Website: macys
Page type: customer-info-address
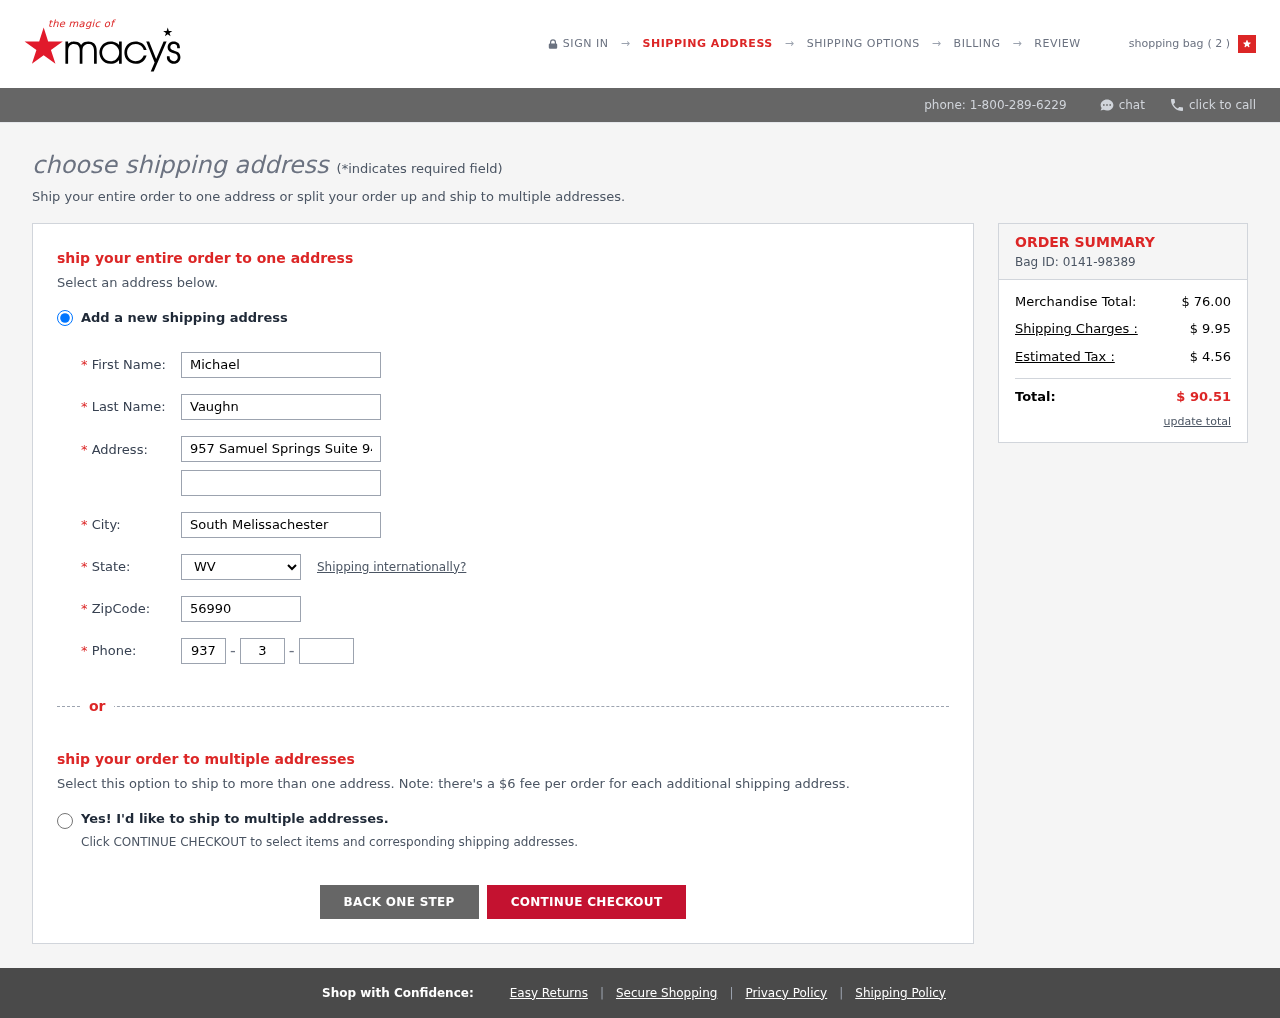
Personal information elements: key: PII_CITY
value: South Melissachester
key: PII_FIRSTNAME
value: Michael
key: PII_LASTNAME
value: Vaughn
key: PII_PHONE_AREA
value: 937
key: PII_PHONE_PREFIX
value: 332
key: PII_PHONE_SUFFIX
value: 0935
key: PII_POSTCODE
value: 56990
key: PII_STATE_ABBR
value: WV
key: PII_STREET
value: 957 Samuel Springs Suite 948
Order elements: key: ORDER_NUM_ITEMS
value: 2
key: ORDER_ID
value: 0141-98389
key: ORDER_SUBTOTAL
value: $ 76.00
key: ORDER_SHIPPING_COST
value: $ 9.95
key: ORDER_TAX
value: $ 4.56
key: ORDER_TOTAL
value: $ 90.51